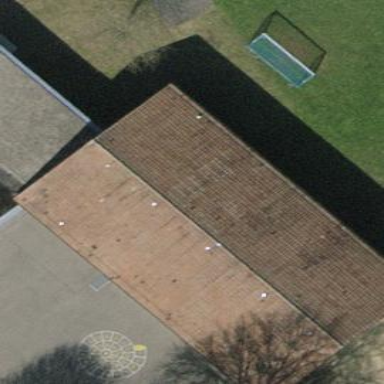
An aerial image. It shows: School building with gabled roof.